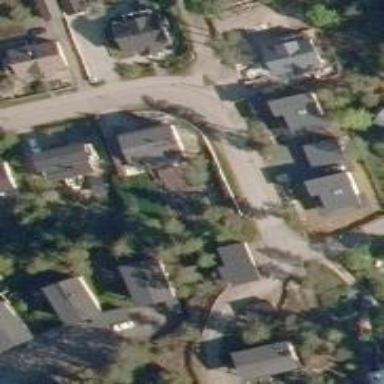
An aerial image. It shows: Charming neighbourhood.